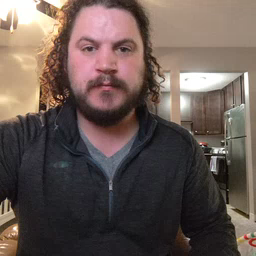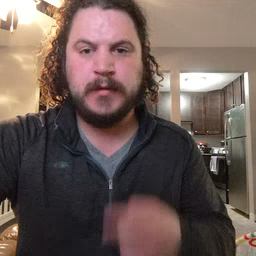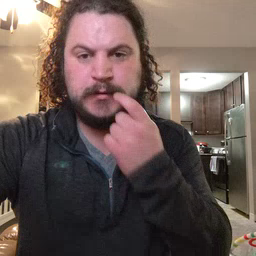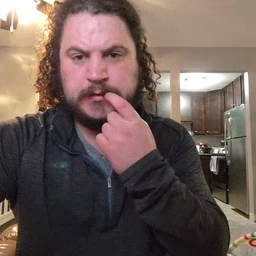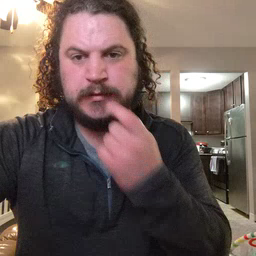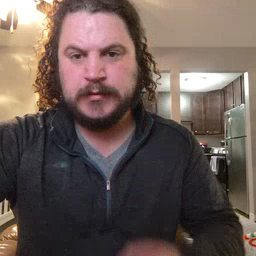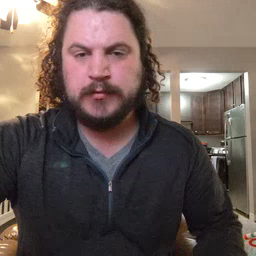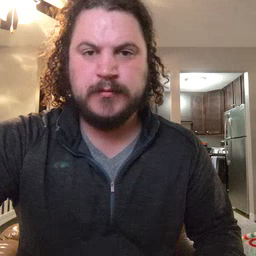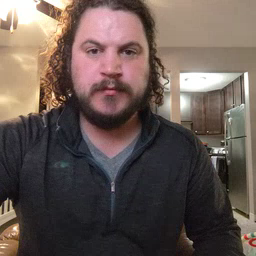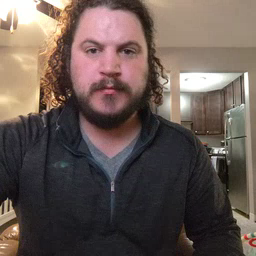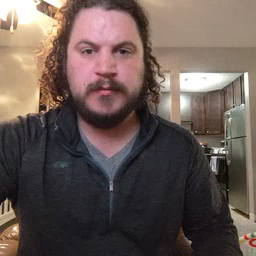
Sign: glasswindow